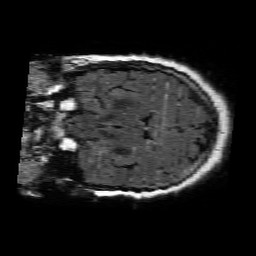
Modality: FLAIR
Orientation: coronal
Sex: female
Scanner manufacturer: philips
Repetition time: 11 s
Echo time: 0.125 s